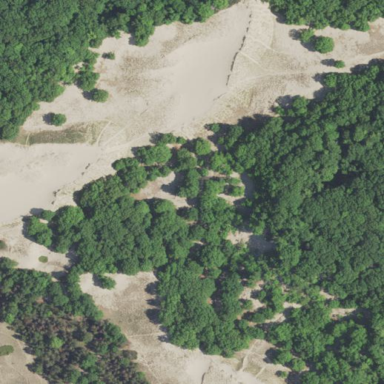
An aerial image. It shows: Sandy area in nature.